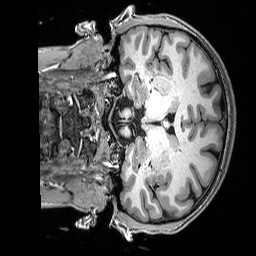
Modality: T1w
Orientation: coronal
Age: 25
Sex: female